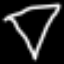
Label: diamond